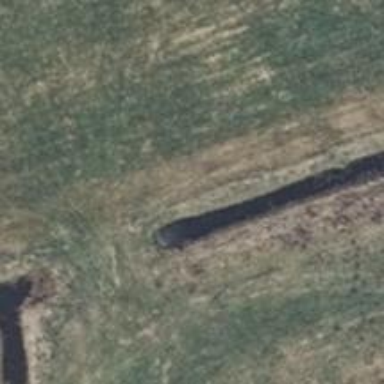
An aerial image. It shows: Culvert tunnel.